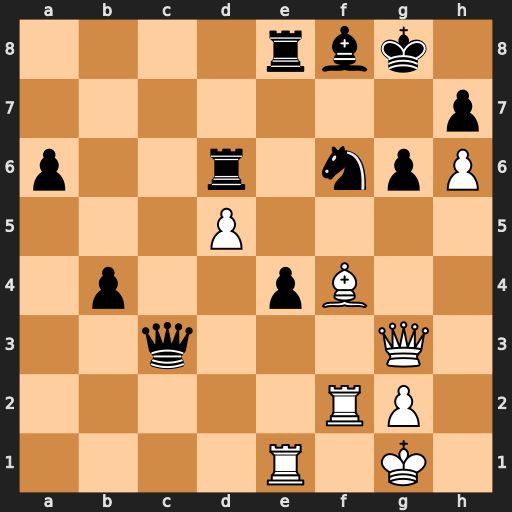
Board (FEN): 4rbk1/7p/p2r1npP/3P4/1p2pB2/2q3Q1/5RP1/4R1K1
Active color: w
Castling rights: -
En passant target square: -
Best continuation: Qxc3 bxc3 Bxd6 Bxd6 Rxf6